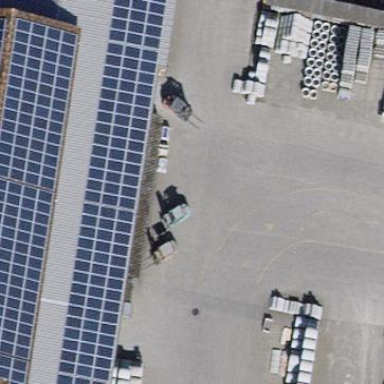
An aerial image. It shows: Solar power generator using photovoltaic method with solar photovoltaic panel types.